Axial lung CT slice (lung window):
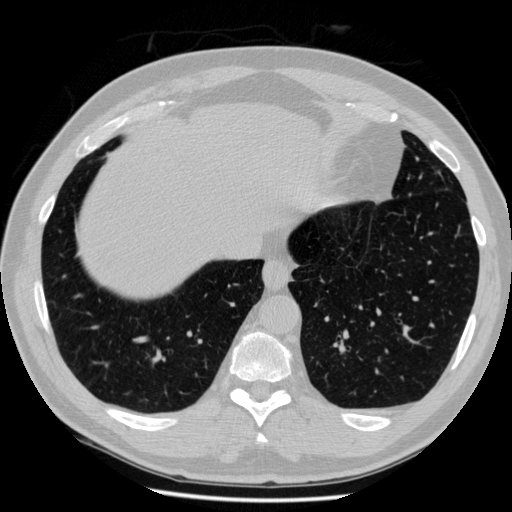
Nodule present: no